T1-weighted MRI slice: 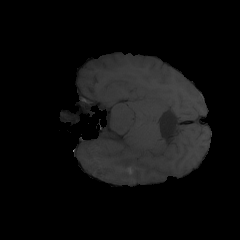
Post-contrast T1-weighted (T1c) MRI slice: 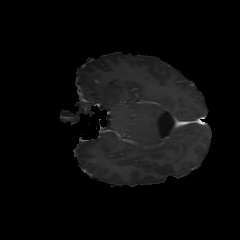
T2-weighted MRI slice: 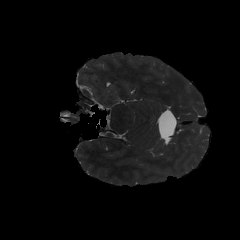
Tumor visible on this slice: no